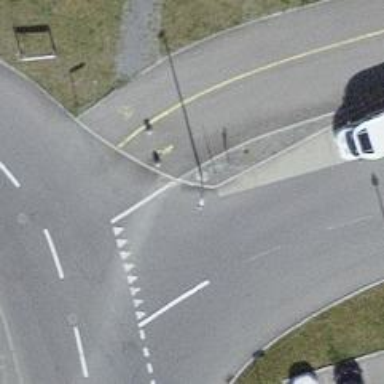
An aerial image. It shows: Kerb barrier.